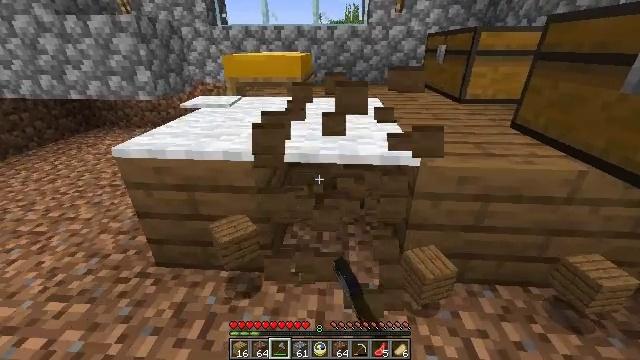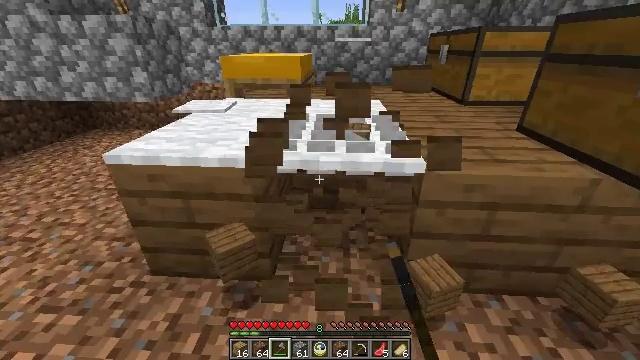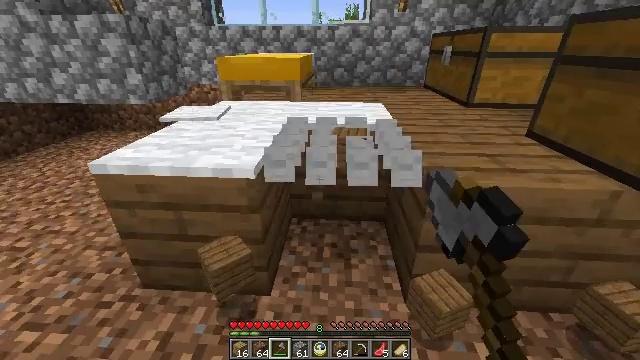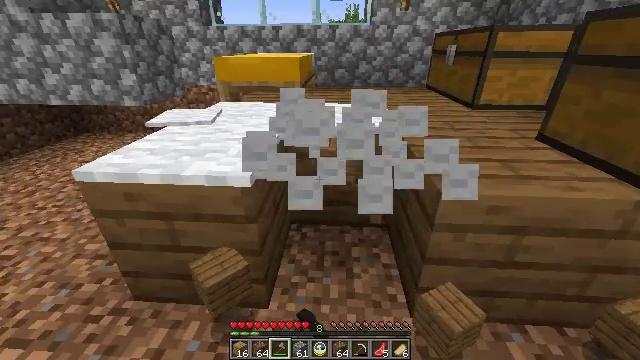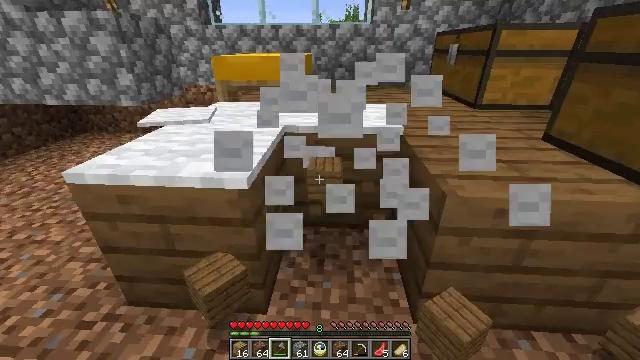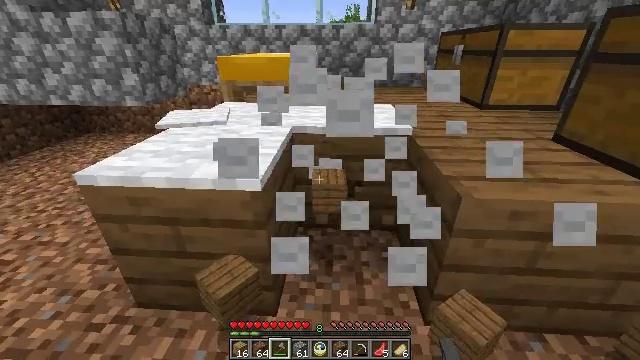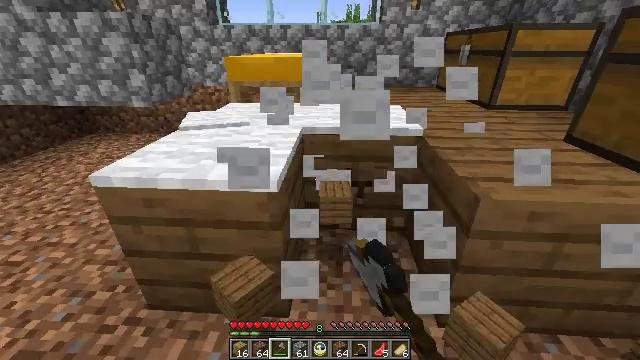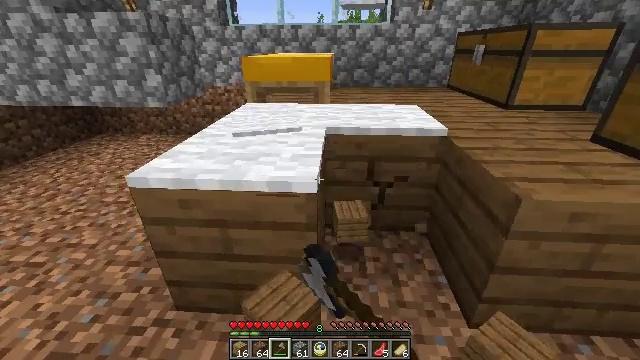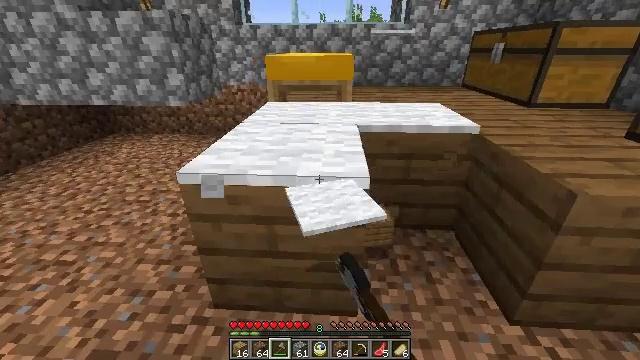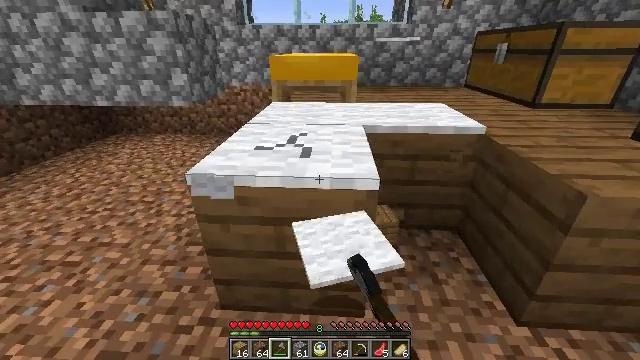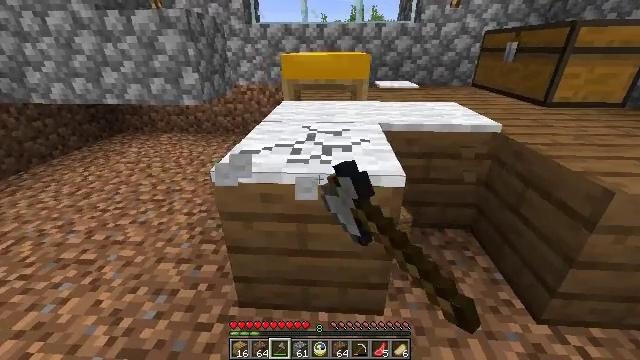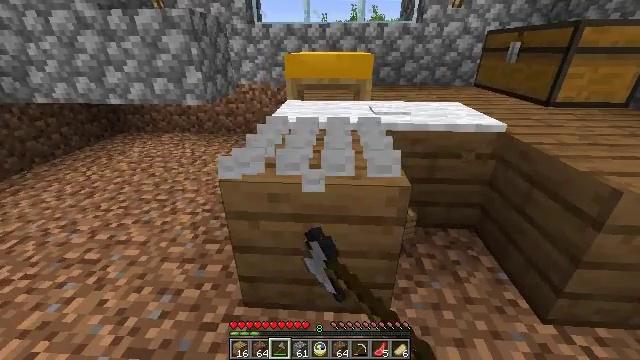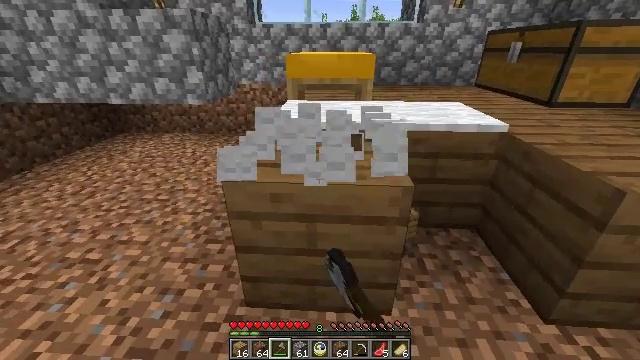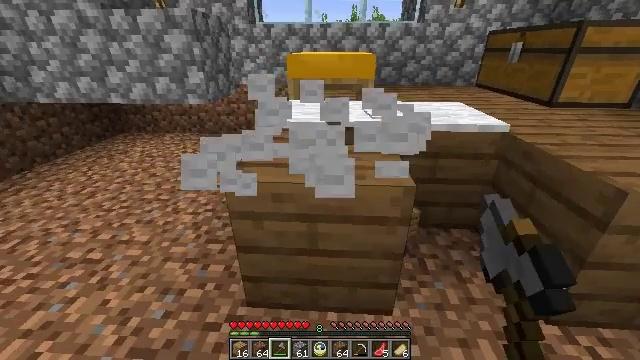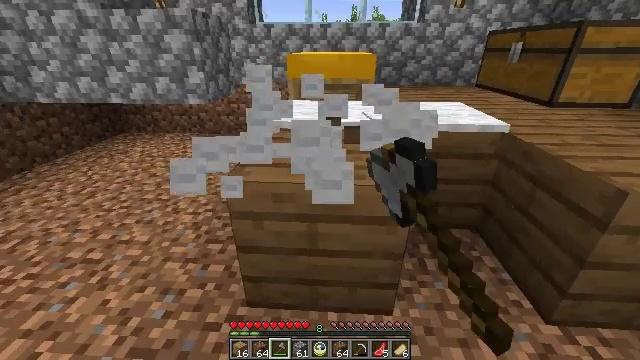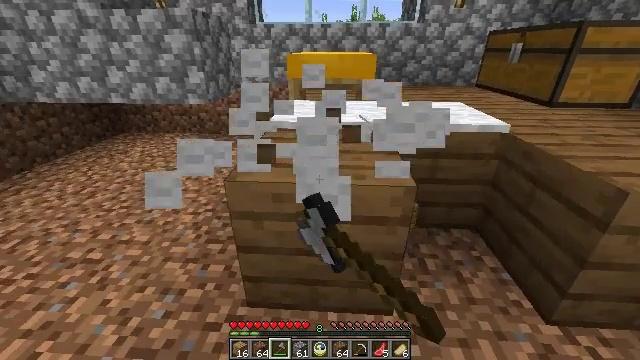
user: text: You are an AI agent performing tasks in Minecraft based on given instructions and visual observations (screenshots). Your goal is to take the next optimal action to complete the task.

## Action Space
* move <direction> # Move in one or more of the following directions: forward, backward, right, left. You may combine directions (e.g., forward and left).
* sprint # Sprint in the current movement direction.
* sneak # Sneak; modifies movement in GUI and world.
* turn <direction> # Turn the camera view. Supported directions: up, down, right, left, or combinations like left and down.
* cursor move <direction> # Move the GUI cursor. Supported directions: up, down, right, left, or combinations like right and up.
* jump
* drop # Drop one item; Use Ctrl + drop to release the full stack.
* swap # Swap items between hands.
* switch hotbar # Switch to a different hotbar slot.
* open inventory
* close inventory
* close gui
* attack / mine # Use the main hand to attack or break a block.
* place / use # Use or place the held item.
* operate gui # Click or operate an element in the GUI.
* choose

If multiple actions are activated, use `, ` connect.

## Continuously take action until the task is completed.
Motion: motion action
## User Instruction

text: Mine the white carpet.
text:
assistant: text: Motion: move forward, attack / mine
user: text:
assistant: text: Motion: attack / mine
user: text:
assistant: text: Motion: attack / mine
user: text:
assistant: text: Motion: attack / mine
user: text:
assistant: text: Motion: move left, attack / mine
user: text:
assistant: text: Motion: move left, attack / mine
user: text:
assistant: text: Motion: move left, attack / mine
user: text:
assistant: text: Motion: move left, attack / mine
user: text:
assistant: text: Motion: attack / mine
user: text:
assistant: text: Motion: attack / mine
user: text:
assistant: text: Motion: attack / mine
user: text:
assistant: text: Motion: attack / mine
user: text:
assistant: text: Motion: attack / mine
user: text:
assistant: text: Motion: attack / mine
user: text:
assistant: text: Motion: attack / mine
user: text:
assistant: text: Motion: attack / mine